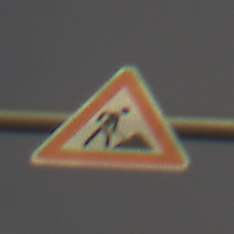
Verkehrszeichen: Arbeitsstelle
Umgebung: Outdoor, Nature
Tageszeit: SunriseSunset
Wetter: PartlyCloudy
Licht: Natural
Jahreszeit: NotSpecified
Kontrast: HighContrast